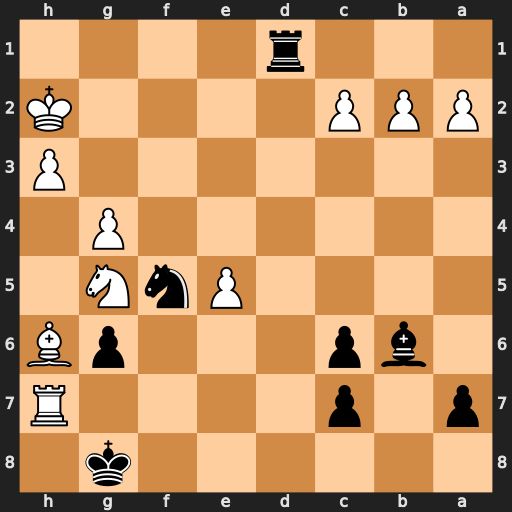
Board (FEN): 6k1/p1p4R/1bp3pB/4PnN1/6P1/7P/PPP4K/3r4
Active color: b
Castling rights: -
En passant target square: -
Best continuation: Rd2+ Kh1 Ng3#